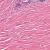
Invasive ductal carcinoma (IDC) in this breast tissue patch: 0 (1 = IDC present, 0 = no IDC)